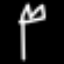
Label: fork